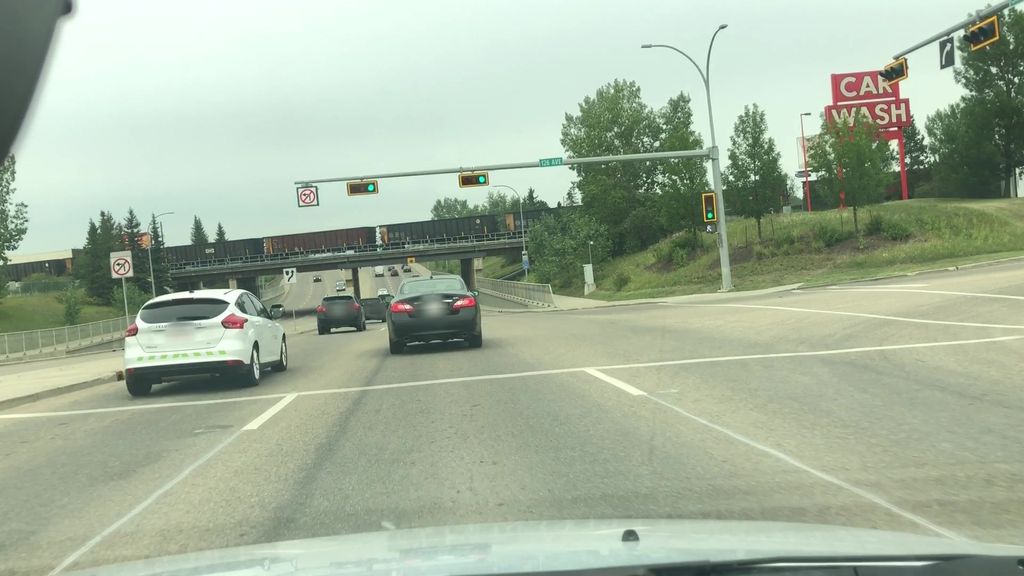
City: edmonton